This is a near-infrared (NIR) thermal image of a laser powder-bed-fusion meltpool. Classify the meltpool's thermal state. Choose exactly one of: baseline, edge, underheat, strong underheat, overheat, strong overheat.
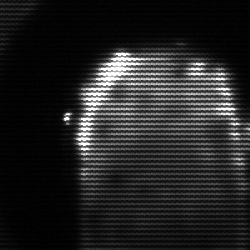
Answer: baseline